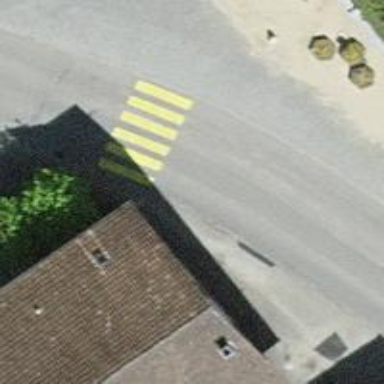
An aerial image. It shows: Uncontrolled zebra crossing on the road.